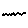
Label: zigzag